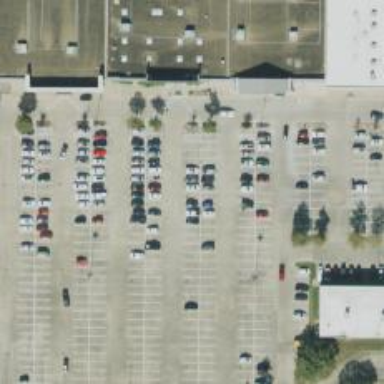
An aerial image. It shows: Parking space.